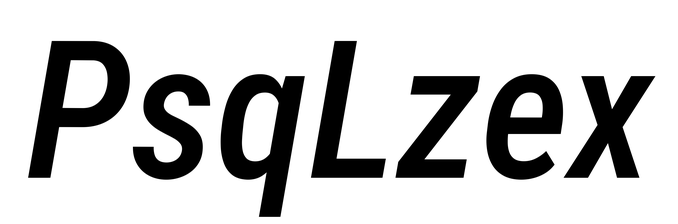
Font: Roboto-Italic_Condensed_Medium_Italic